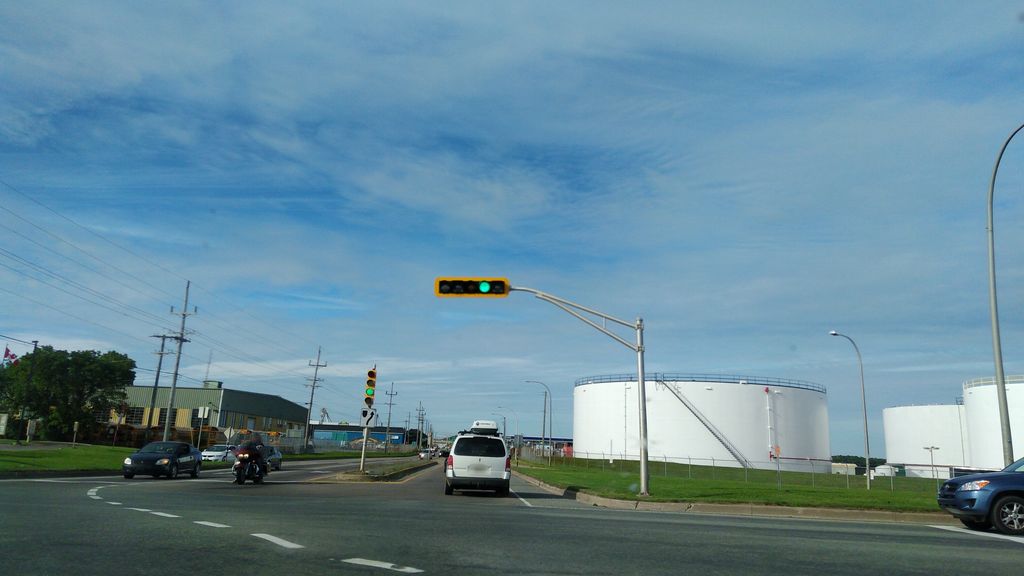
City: charlottetown